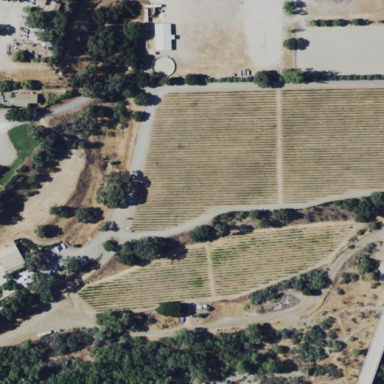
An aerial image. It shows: Vineyard growing grapes.